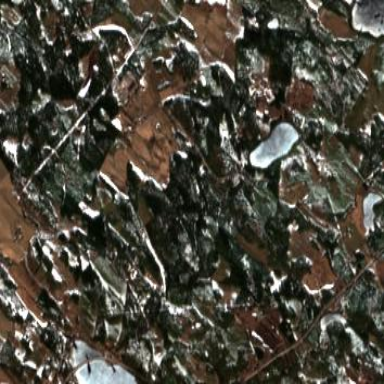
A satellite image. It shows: Mixed woodland with various types of leaves.